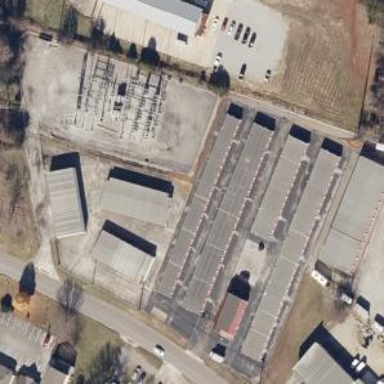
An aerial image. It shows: There is distribution substation enclosed by fence.